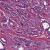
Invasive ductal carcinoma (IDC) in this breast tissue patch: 1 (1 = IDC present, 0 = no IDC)